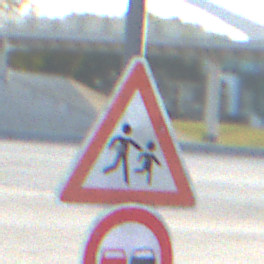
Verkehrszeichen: KinderLinks
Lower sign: Ueberholverbot
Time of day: SunriseSunset
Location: Outdoor (Urban)
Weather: Clear
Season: NotSpecified
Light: Natural